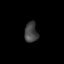
Tissue: skin
Cell type: Epithelial cells
Senescence score: 0.2453
Nuclear area (px): 263
Mean DAPI intensity: 66.141